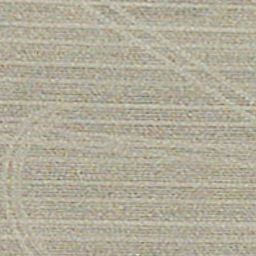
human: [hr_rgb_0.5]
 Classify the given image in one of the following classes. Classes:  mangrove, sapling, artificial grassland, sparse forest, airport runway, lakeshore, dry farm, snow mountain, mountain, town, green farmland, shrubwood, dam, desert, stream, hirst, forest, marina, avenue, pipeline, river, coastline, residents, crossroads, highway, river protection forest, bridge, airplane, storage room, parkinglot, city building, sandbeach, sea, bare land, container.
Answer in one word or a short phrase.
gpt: dry farm